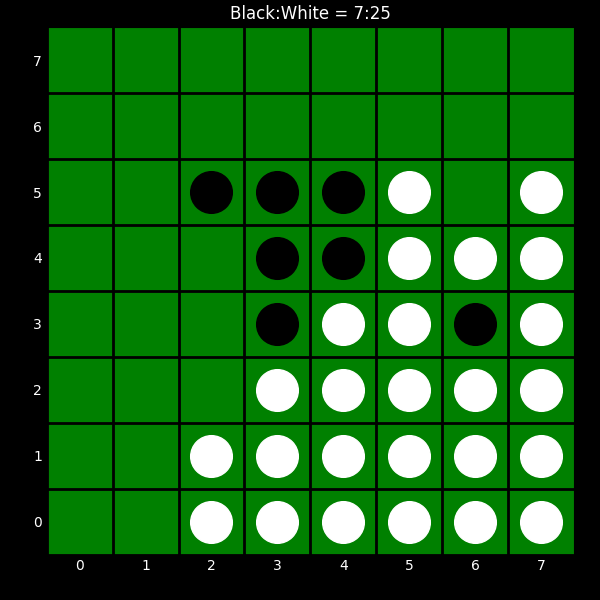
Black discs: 7
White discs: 25